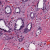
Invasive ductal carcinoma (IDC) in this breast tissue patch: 1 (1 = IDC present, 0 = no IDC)